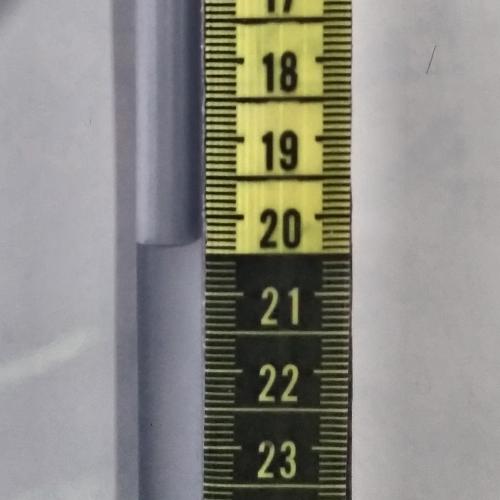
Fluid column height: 20.3 cm